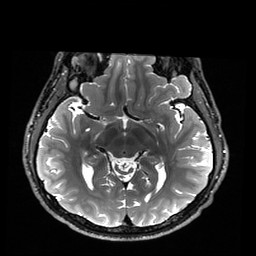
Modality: T2w
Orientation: coronal